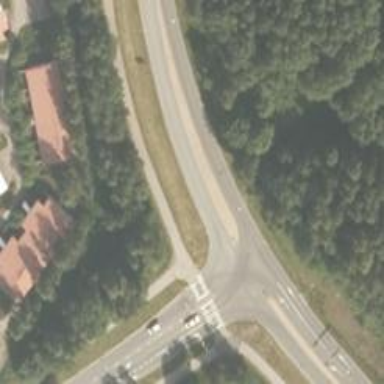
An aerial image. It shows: Asphalt cycleway.